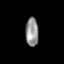
Tissue: skin
Cell type: Epithelial cells
Senescence score: 0.2858
Nuclear area (px): 361
Mean DAPI intensity: 147.172